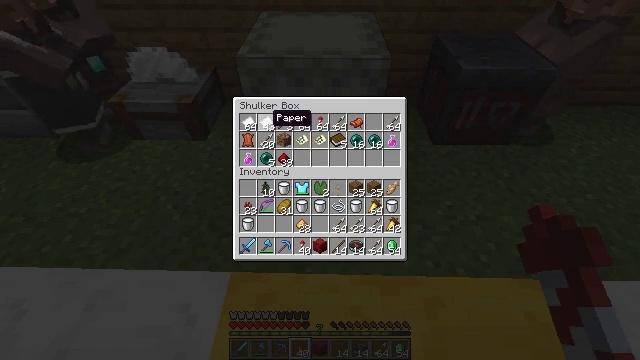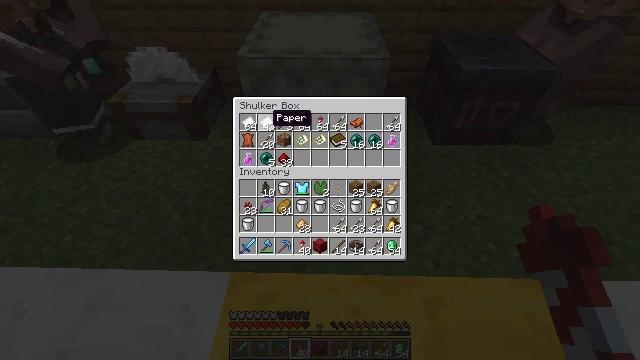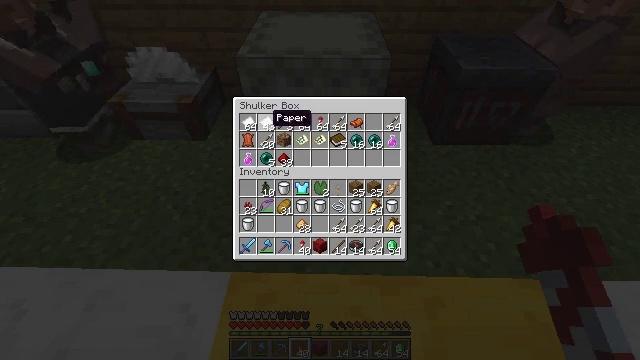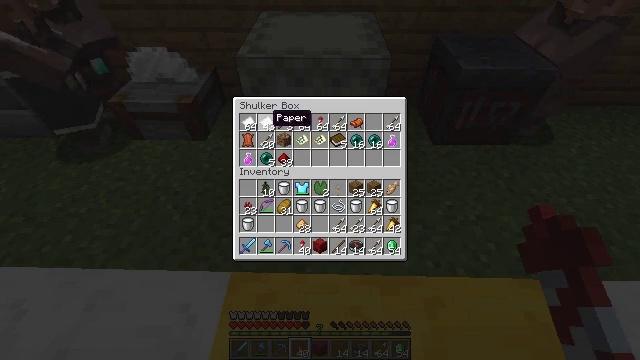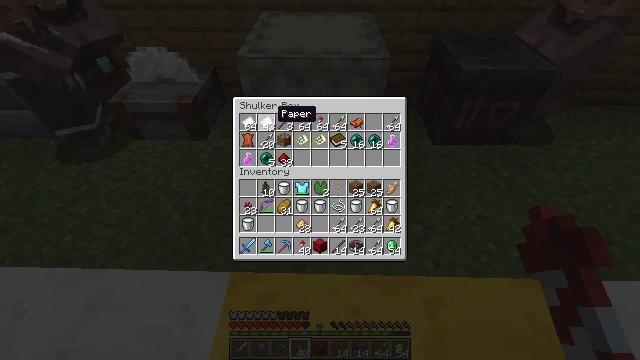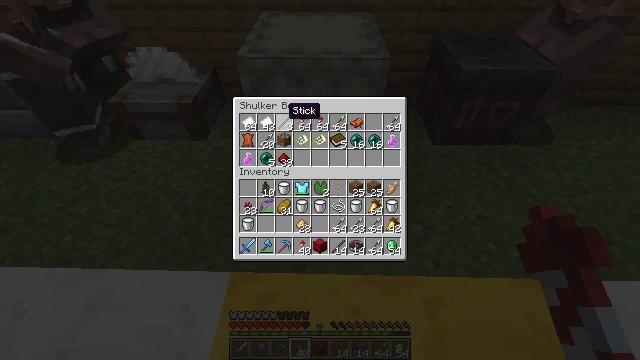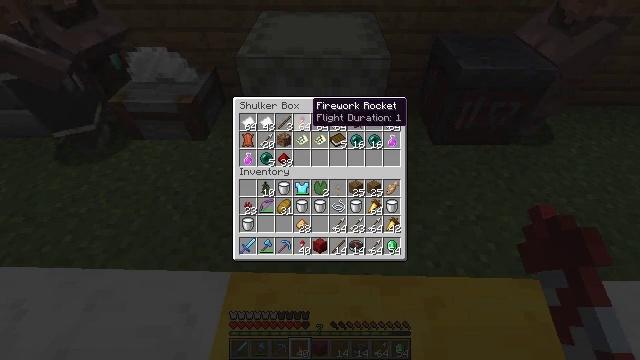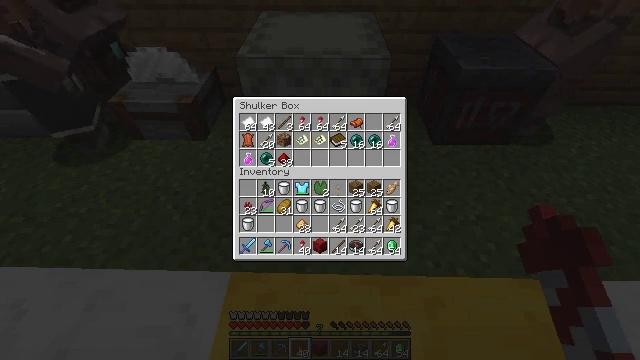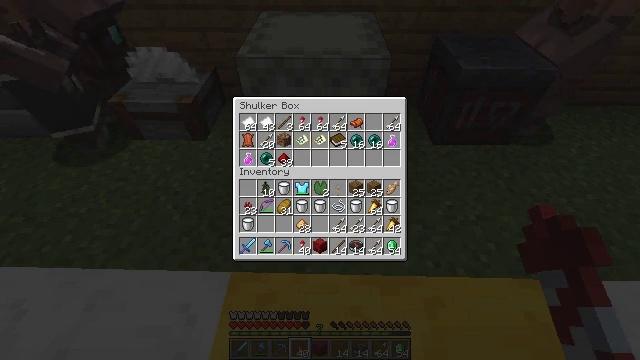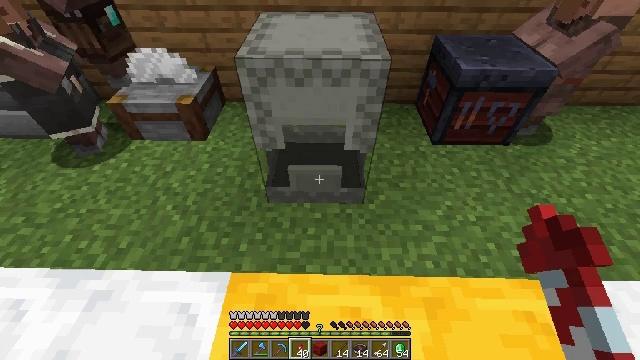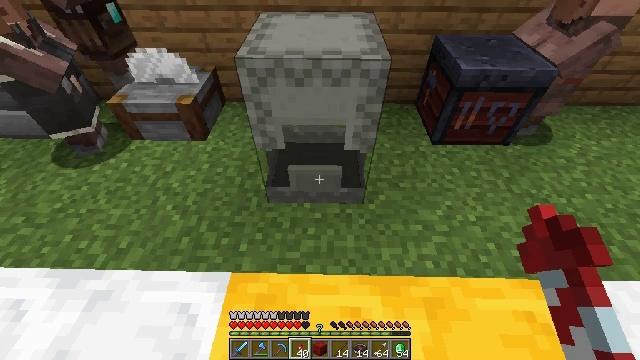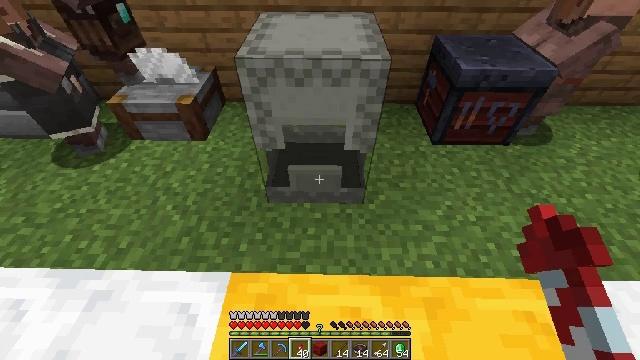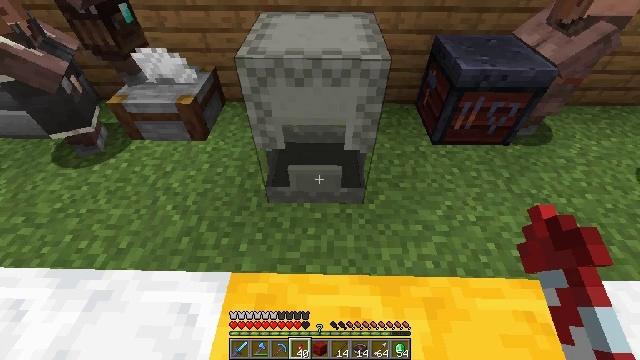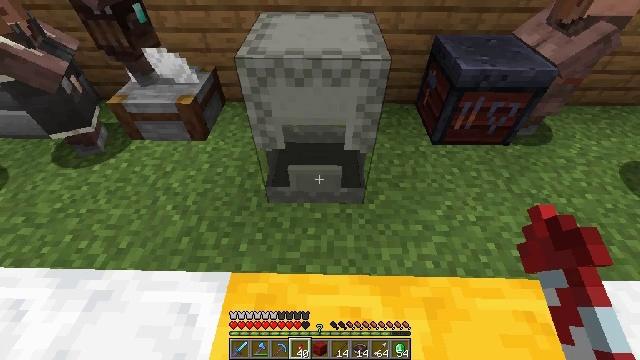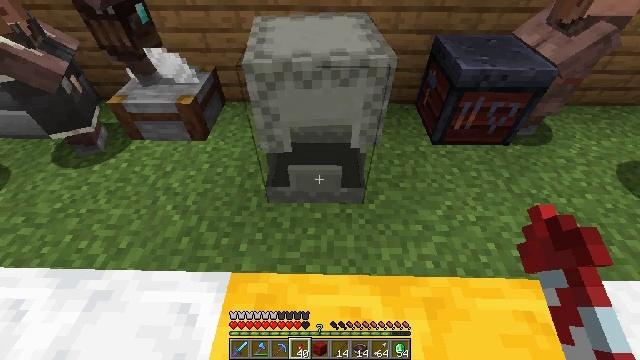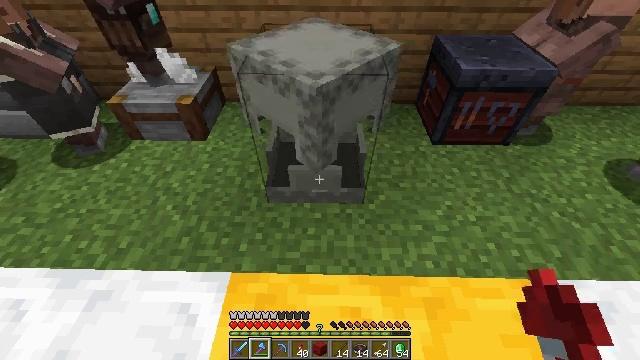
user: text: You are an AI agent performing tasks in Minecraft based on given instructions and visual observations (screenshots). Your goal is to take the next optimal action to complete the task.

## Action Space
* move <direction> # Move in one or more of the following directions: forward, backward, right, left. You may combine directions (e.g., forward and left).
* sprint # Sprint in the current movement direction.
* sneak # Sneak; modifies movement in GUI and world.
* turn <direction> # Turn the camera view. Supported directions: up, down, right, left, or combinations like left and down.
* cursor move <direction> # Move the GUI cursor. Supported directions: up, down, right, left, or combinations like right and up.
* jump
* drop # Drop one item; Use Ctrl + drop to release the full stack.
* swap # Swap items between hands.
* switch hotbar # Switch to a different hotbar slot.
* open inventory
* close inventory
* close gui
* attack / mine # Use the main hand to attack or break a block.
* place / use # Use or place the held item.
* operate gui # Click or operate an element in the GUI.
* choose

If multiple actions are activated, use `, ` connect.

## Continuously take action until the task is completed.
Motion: motion action
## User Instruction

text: Retrieve the light gray shulker box from the ground.
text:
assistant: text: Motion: no_op
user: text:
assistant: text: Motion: no_op
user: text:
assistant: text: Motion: no_op
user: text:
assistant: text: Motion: no_op
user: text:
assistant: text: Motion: cursor move right
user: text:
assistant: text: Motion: cursor move right
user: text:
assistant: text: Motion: cursor move right
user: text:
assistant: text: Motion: no_op
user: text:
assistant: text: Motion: no_op
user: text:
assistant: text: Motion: close gui
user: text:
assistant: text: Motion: no_op
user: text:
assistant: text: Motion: no_op
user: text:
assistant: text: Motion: no_op
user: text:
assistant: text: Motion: no_op
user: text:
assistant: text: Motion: switch to hotbar 2
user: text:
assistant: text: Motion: turn up, switch to hotbar 2
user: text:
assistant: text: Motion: switch to hotbar 2
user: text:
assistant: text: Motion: switch to hotbar 2
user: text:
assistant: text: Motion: no_op
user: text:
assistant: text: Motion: no_op
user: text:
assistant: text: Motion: no_op
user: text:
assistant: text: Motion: no_op
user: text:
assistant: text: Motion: no_op
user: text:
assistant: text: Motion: no_op
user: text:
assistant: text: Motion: no_op
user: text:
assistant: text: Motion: no_op
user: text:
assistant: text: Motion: no_op
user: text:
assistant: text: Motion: switch to hotbar 2, 3
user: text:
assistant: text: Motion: switch to hotbar 2, 3
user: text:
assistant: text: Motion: switch to hotbar 3